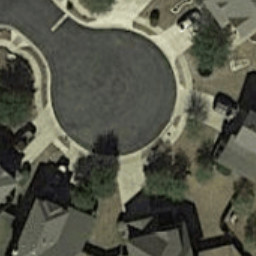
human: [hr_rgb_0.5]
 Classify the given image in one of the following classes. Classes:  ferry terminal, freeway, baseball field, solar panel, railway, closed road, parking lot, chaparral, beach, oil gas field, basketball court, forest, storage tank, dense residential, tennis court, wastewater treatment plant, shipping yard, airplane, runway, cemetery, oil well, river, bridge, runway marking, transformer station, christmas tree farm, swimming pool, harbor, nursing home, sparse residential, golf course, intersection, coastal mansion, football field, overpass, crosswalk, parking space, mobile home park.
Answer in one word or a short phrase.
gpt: closed road